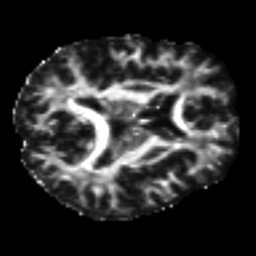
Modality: FA
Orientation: axial
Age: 50
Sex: male
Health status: ill
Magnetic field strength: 3 T
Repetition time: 9 s
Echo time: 0.093 s